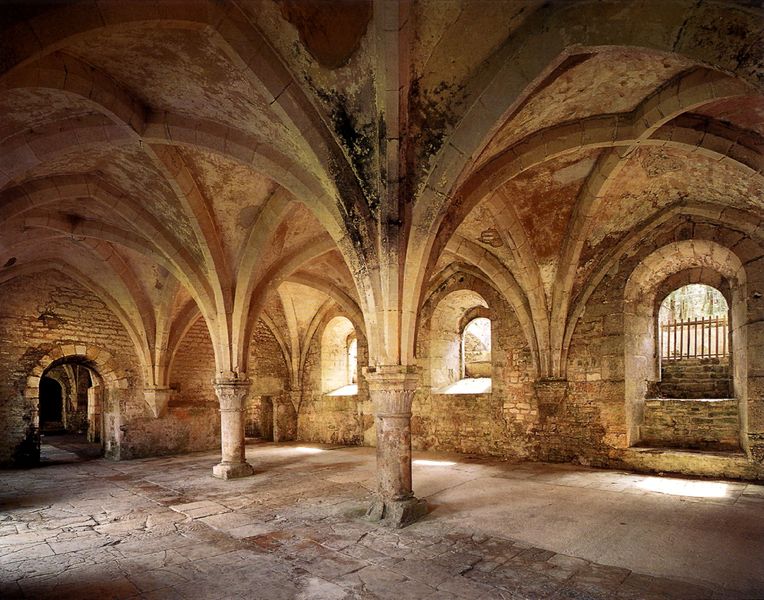
Titel: Ehemaliges Zisterzienserkloster in Fontenay (Burgund)
Standort: Fontenay, Zisterzienserabtei (EU - F - Burgund)
Schlagwörter: fenster, pfeiler, raum, säulen, tür, zaun, wand, sockel, stein, steine, innenraum, gitter, bogen, pflaster, rundbogen, lichteinfall, tor, bögen, gewölbe, kloster, kreuz, torbogen, rippen, laibung, gotisch, kreuzgewölbe, steinboden, romanisch, gurtbögen, steinfußboden, kapitellsaal, eberbach